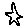
Label: star